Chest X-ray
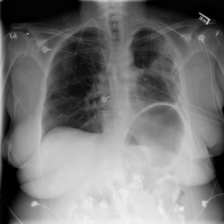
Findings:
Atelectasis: positive
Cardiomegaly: negative
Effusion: negative
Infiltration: negative
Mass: negative
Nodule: negative
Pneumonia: negative
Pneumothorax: negative
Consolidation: negative
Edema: negative
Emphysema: negative
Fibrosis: negative
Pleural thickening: negative
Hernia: negative